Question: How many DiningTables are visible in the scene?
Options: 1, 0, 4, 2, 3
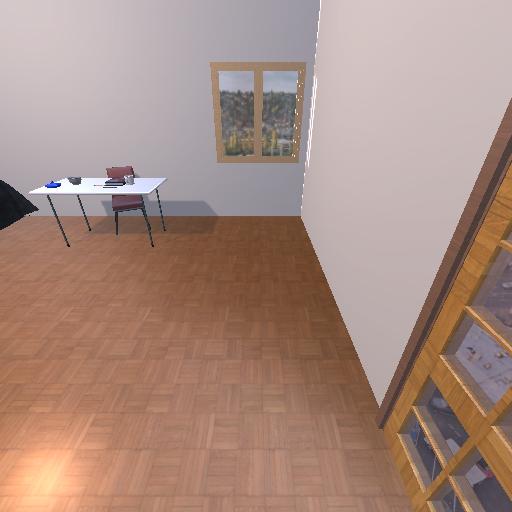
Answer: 1